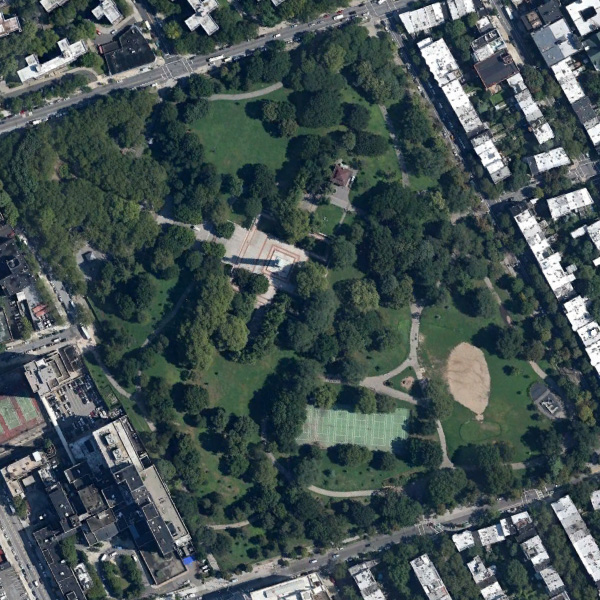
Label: Park